Question: Given a table:
'''
Feature value Condition Sex
A 6 1 M
A 4 2 M
A 10 3 M
Aneg 1 1 M
Aneg 2 2 M
Aneg 6 3 M
A 2 1 F
A 3 2 F
A 4 3 F
Aneg 5 1 F
Aneg 6 2 F
Aneg 9 3 F
'''
I wish to plot the following plot:

The percentage is calculated as (same condition):
'''
p = A*(100/(A+Aneg))
'''
Example:
'''
p = 6*(100/(6+1))=85%
'''
Many thanks!
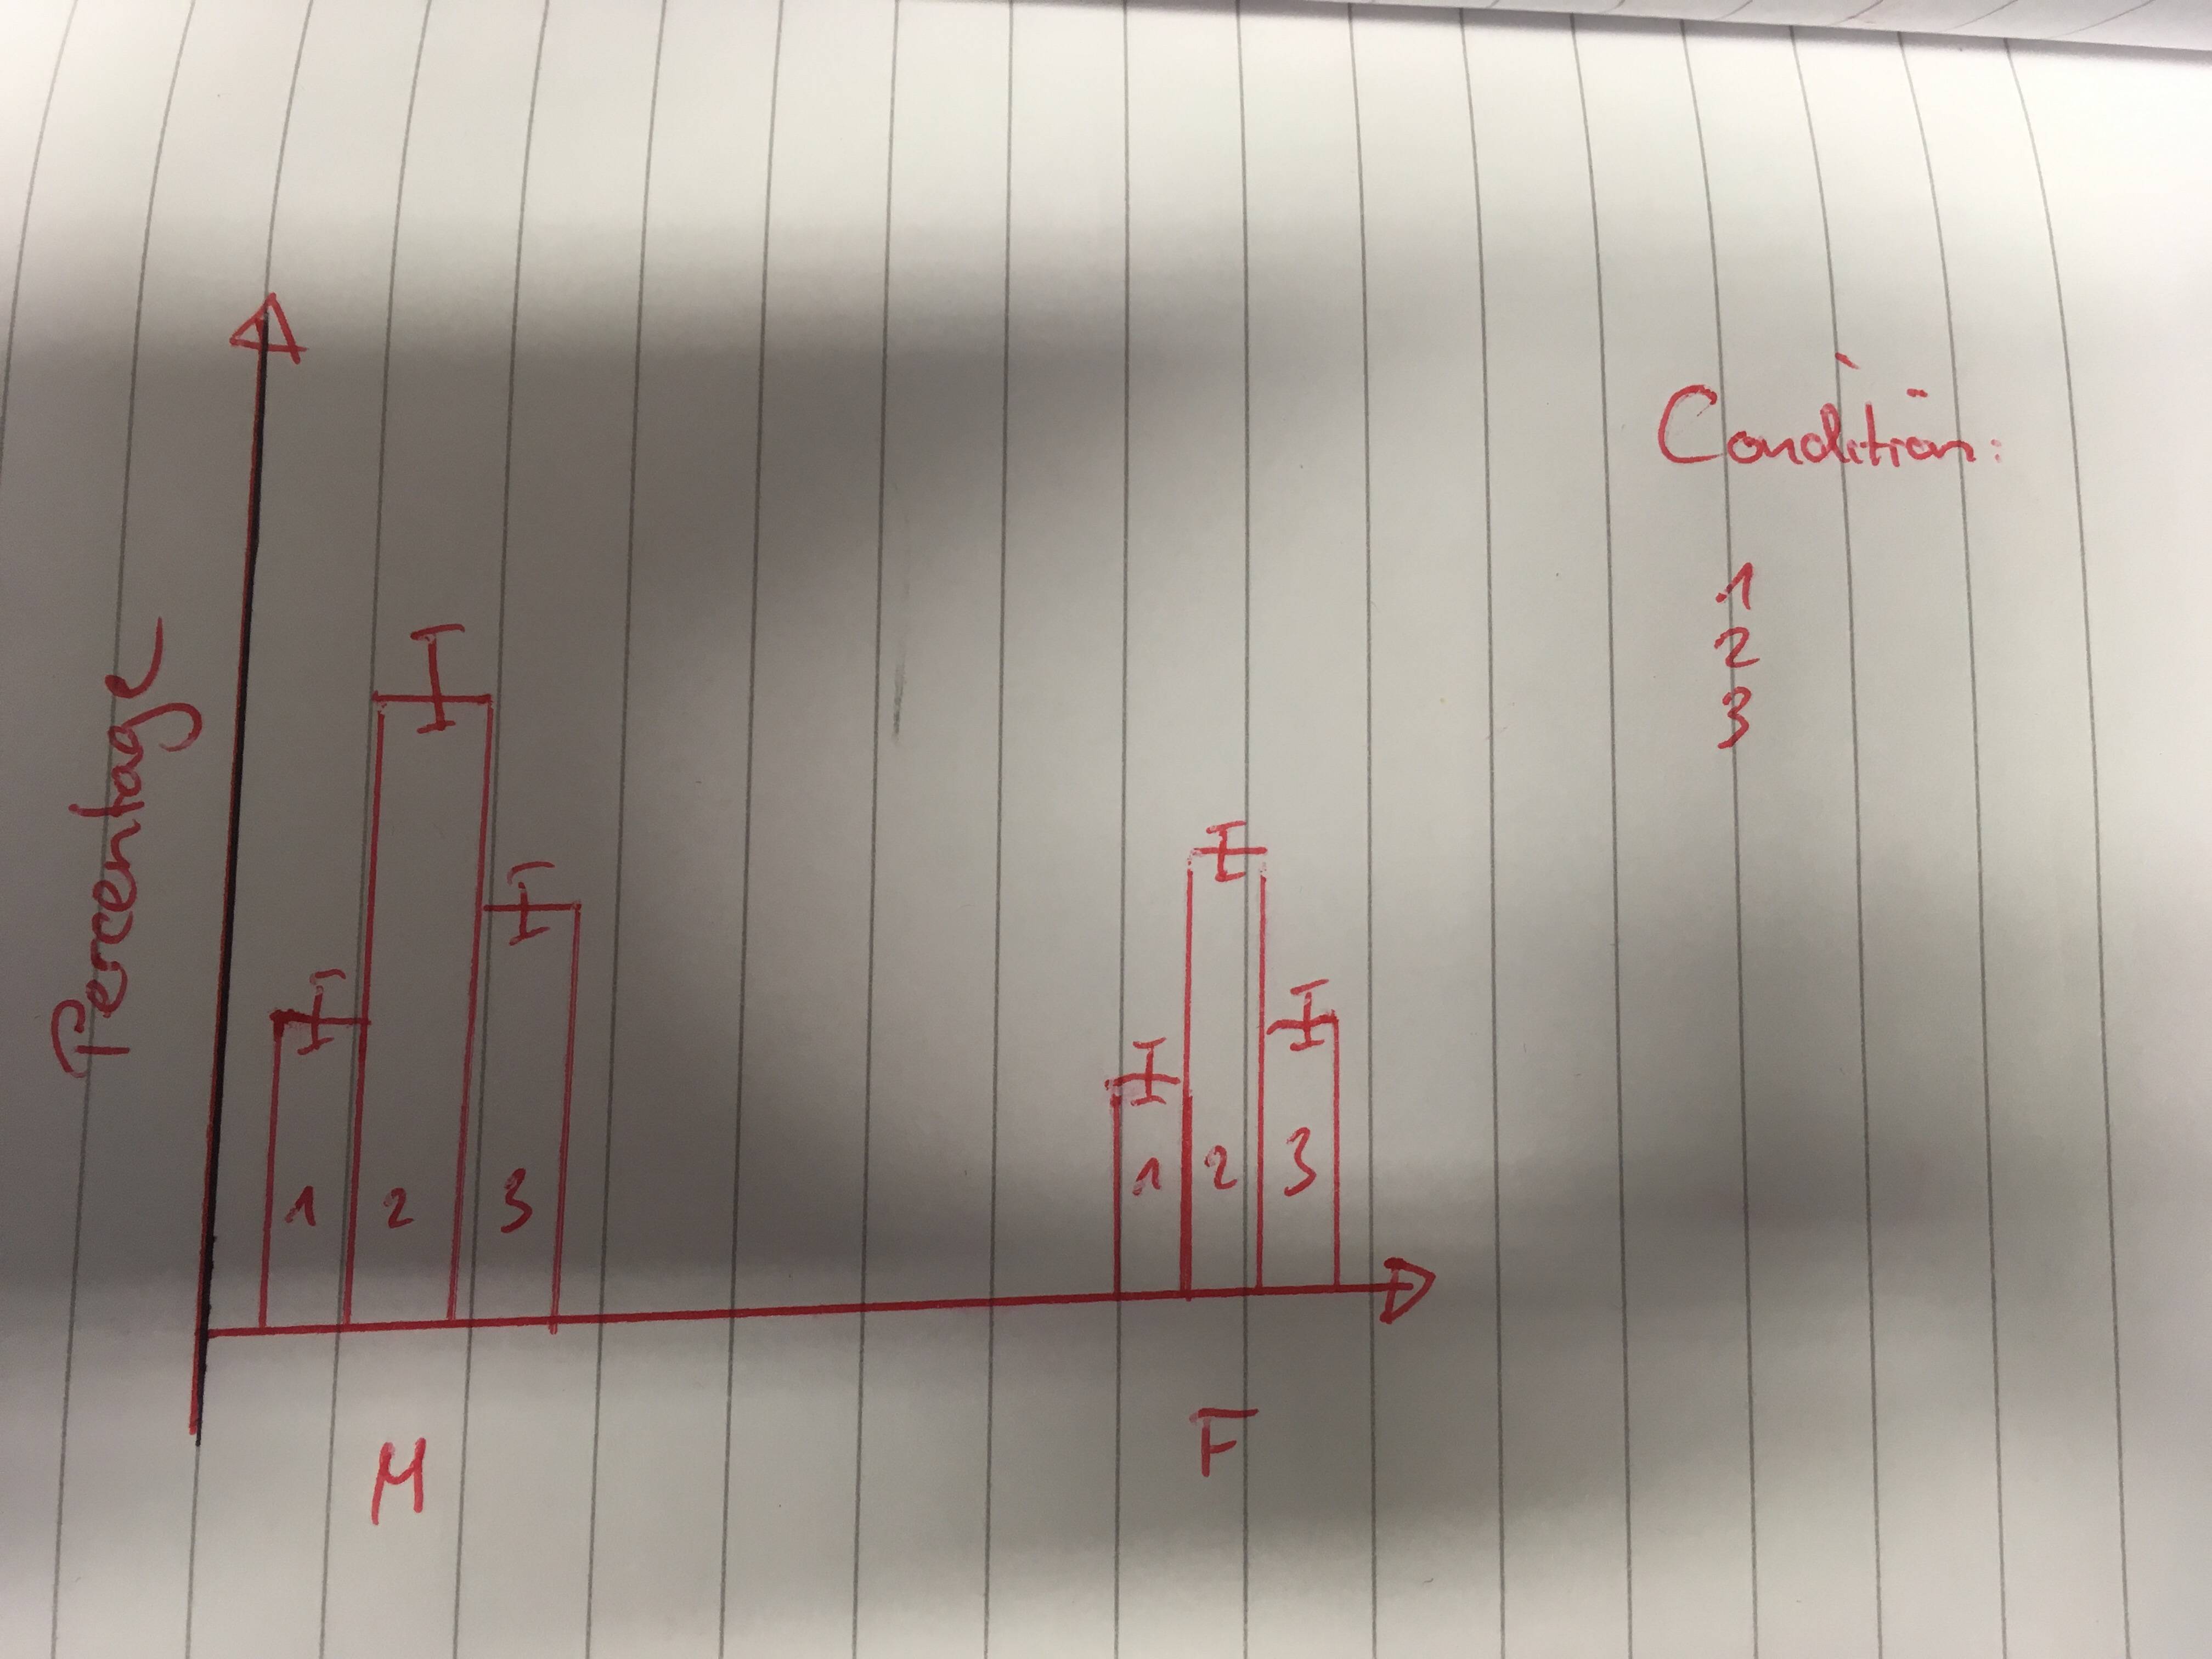
Answer: '''
library(tidyr)
df2 <- df %>%
spread(Feature, value) %>%
mutate(p = A*(100/(A+Aneg)))
# Condition Sex A Aneg p
# 1 1 F 2 5 28.57143
# 2 1 M 6 1 85.71429
# 3 2 F 3 6 33.33333
# 4 2 M 4 2 66.66667
# 5 3 F 4 9 30.76923
# 6 3 M 10 6 62.50000
library(ggplot2)
ggplot(df2, aes(Sex, p, fill=factor(Condition))) +
geom_bar(stat="identity", position="dodge")
'''
<URL>